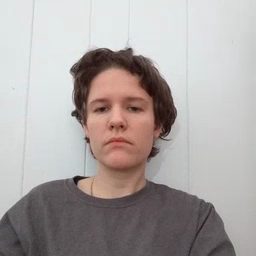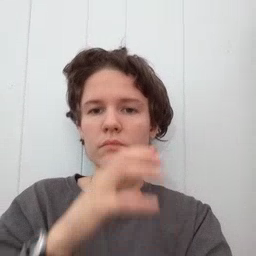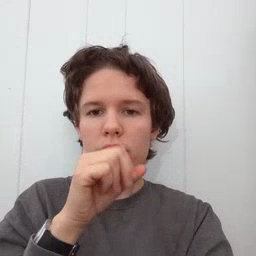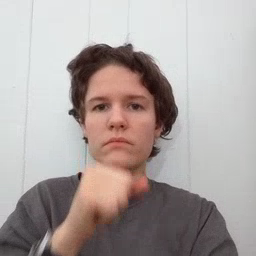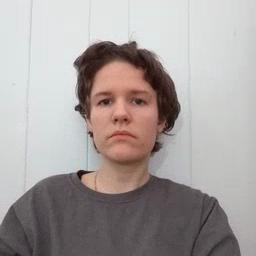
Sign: orange